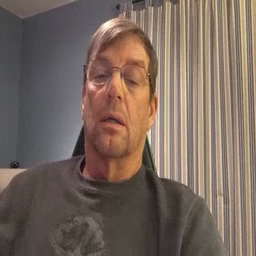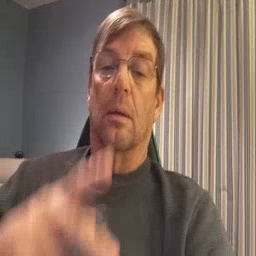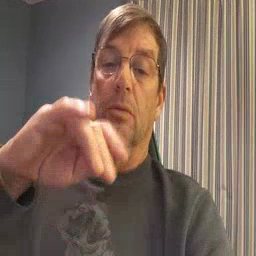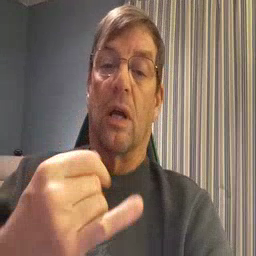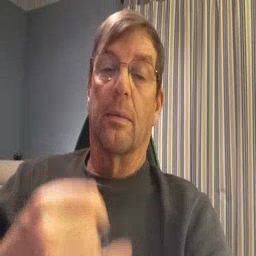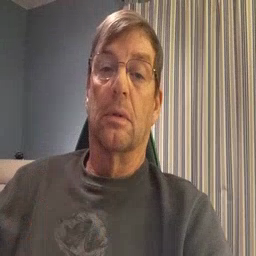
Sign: pajamas